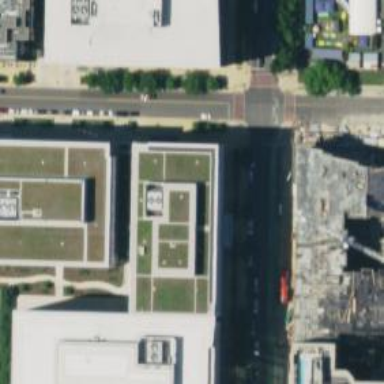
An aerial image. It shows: Government office.